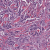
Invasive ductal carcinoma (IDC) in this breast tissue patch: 1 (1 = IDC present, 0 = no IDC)